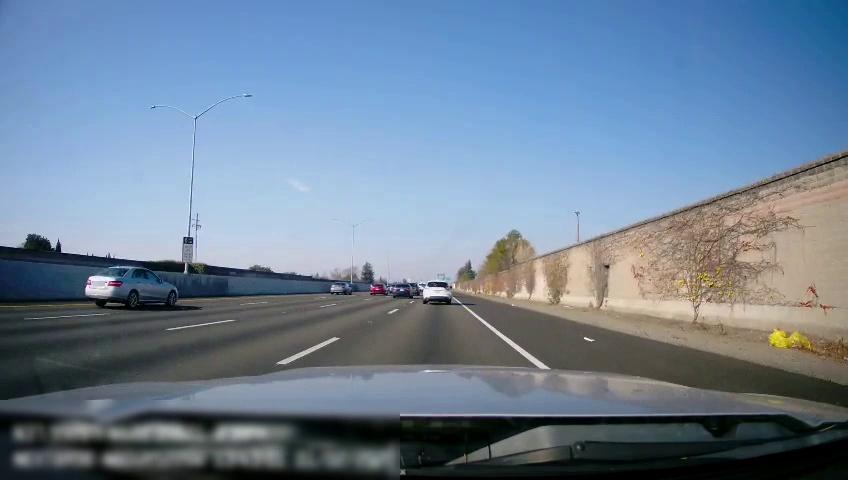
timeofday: Day
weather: Sunny
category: Drivable Space
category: Vehicles | SUV
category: Vehicles | Car
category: Vehicles | Car
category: Vehicles | SUV
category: Vehicles | Car
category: Vehicles | Car
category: Lanes | Current Lane
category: Lanes | Current Lane
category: Lanes | Alternate Lane
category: Lanes | Alternate Lane
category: Lanes | Alternate Lane
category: Traffic | Signs